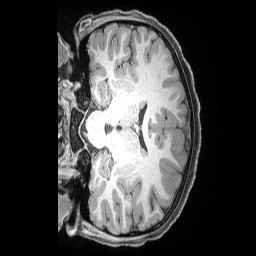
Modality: T1w
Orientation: coronal
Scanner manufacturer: siemens
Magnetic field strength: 3 T
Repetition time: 2.53 s
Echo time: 0.00169 s